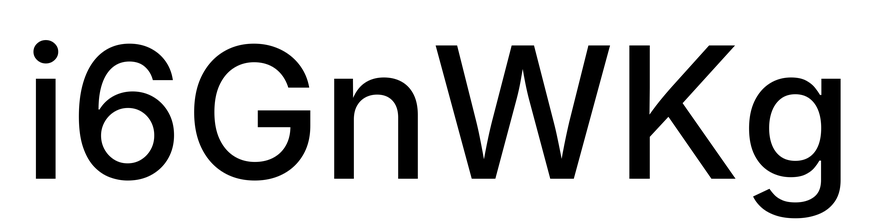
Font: Inter_Medium